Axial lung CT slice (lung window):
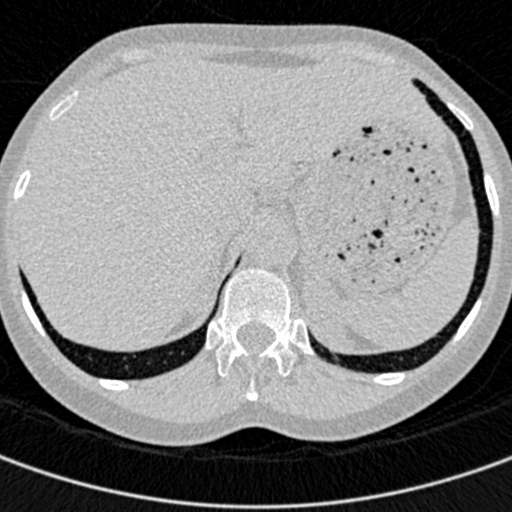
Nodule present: no